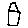
Label: house